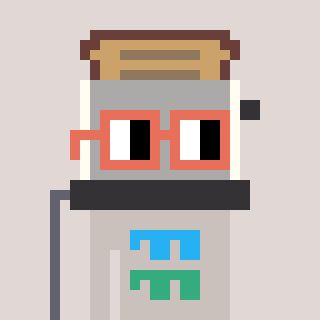
a pixel art character with square orange glasses, a toaster-shaped head and a foggrey-colored body on a warm background